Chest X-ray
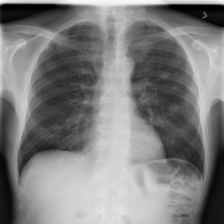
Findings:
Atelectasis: negative
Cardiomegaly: negative
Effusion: negative
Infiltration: negative
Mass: positive
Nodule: negative
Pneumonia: negative
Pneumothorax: negative
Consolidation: negative
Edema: negative
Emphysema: negative
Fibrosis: negative
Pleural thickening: negative
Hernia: negative